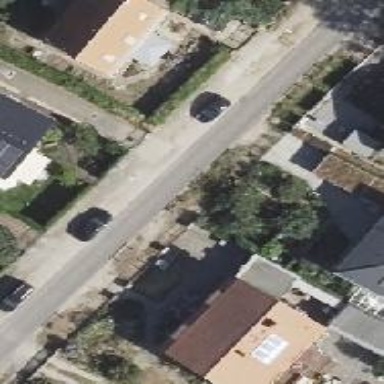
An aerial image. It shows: Residential road with asphalt surface. There is sidewalk on the left side.